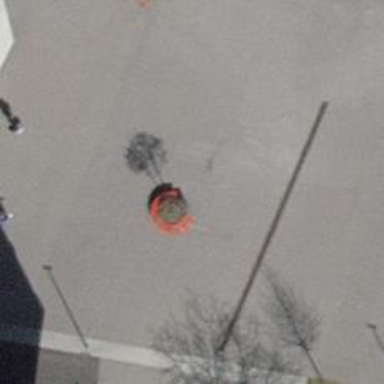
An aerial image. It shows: Red bench.